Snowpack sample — Buffalo Mountain, Silverthorne, Colorado, USA (1/25/25, 10:11 AM MST)
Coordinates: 39.6222, -106.1139
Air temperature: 22 °F
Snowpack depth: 110 cm
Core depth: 40 cm
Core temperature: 46.4 °F
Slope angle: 12°, slope face: 102°
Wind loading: high
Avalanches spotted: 0
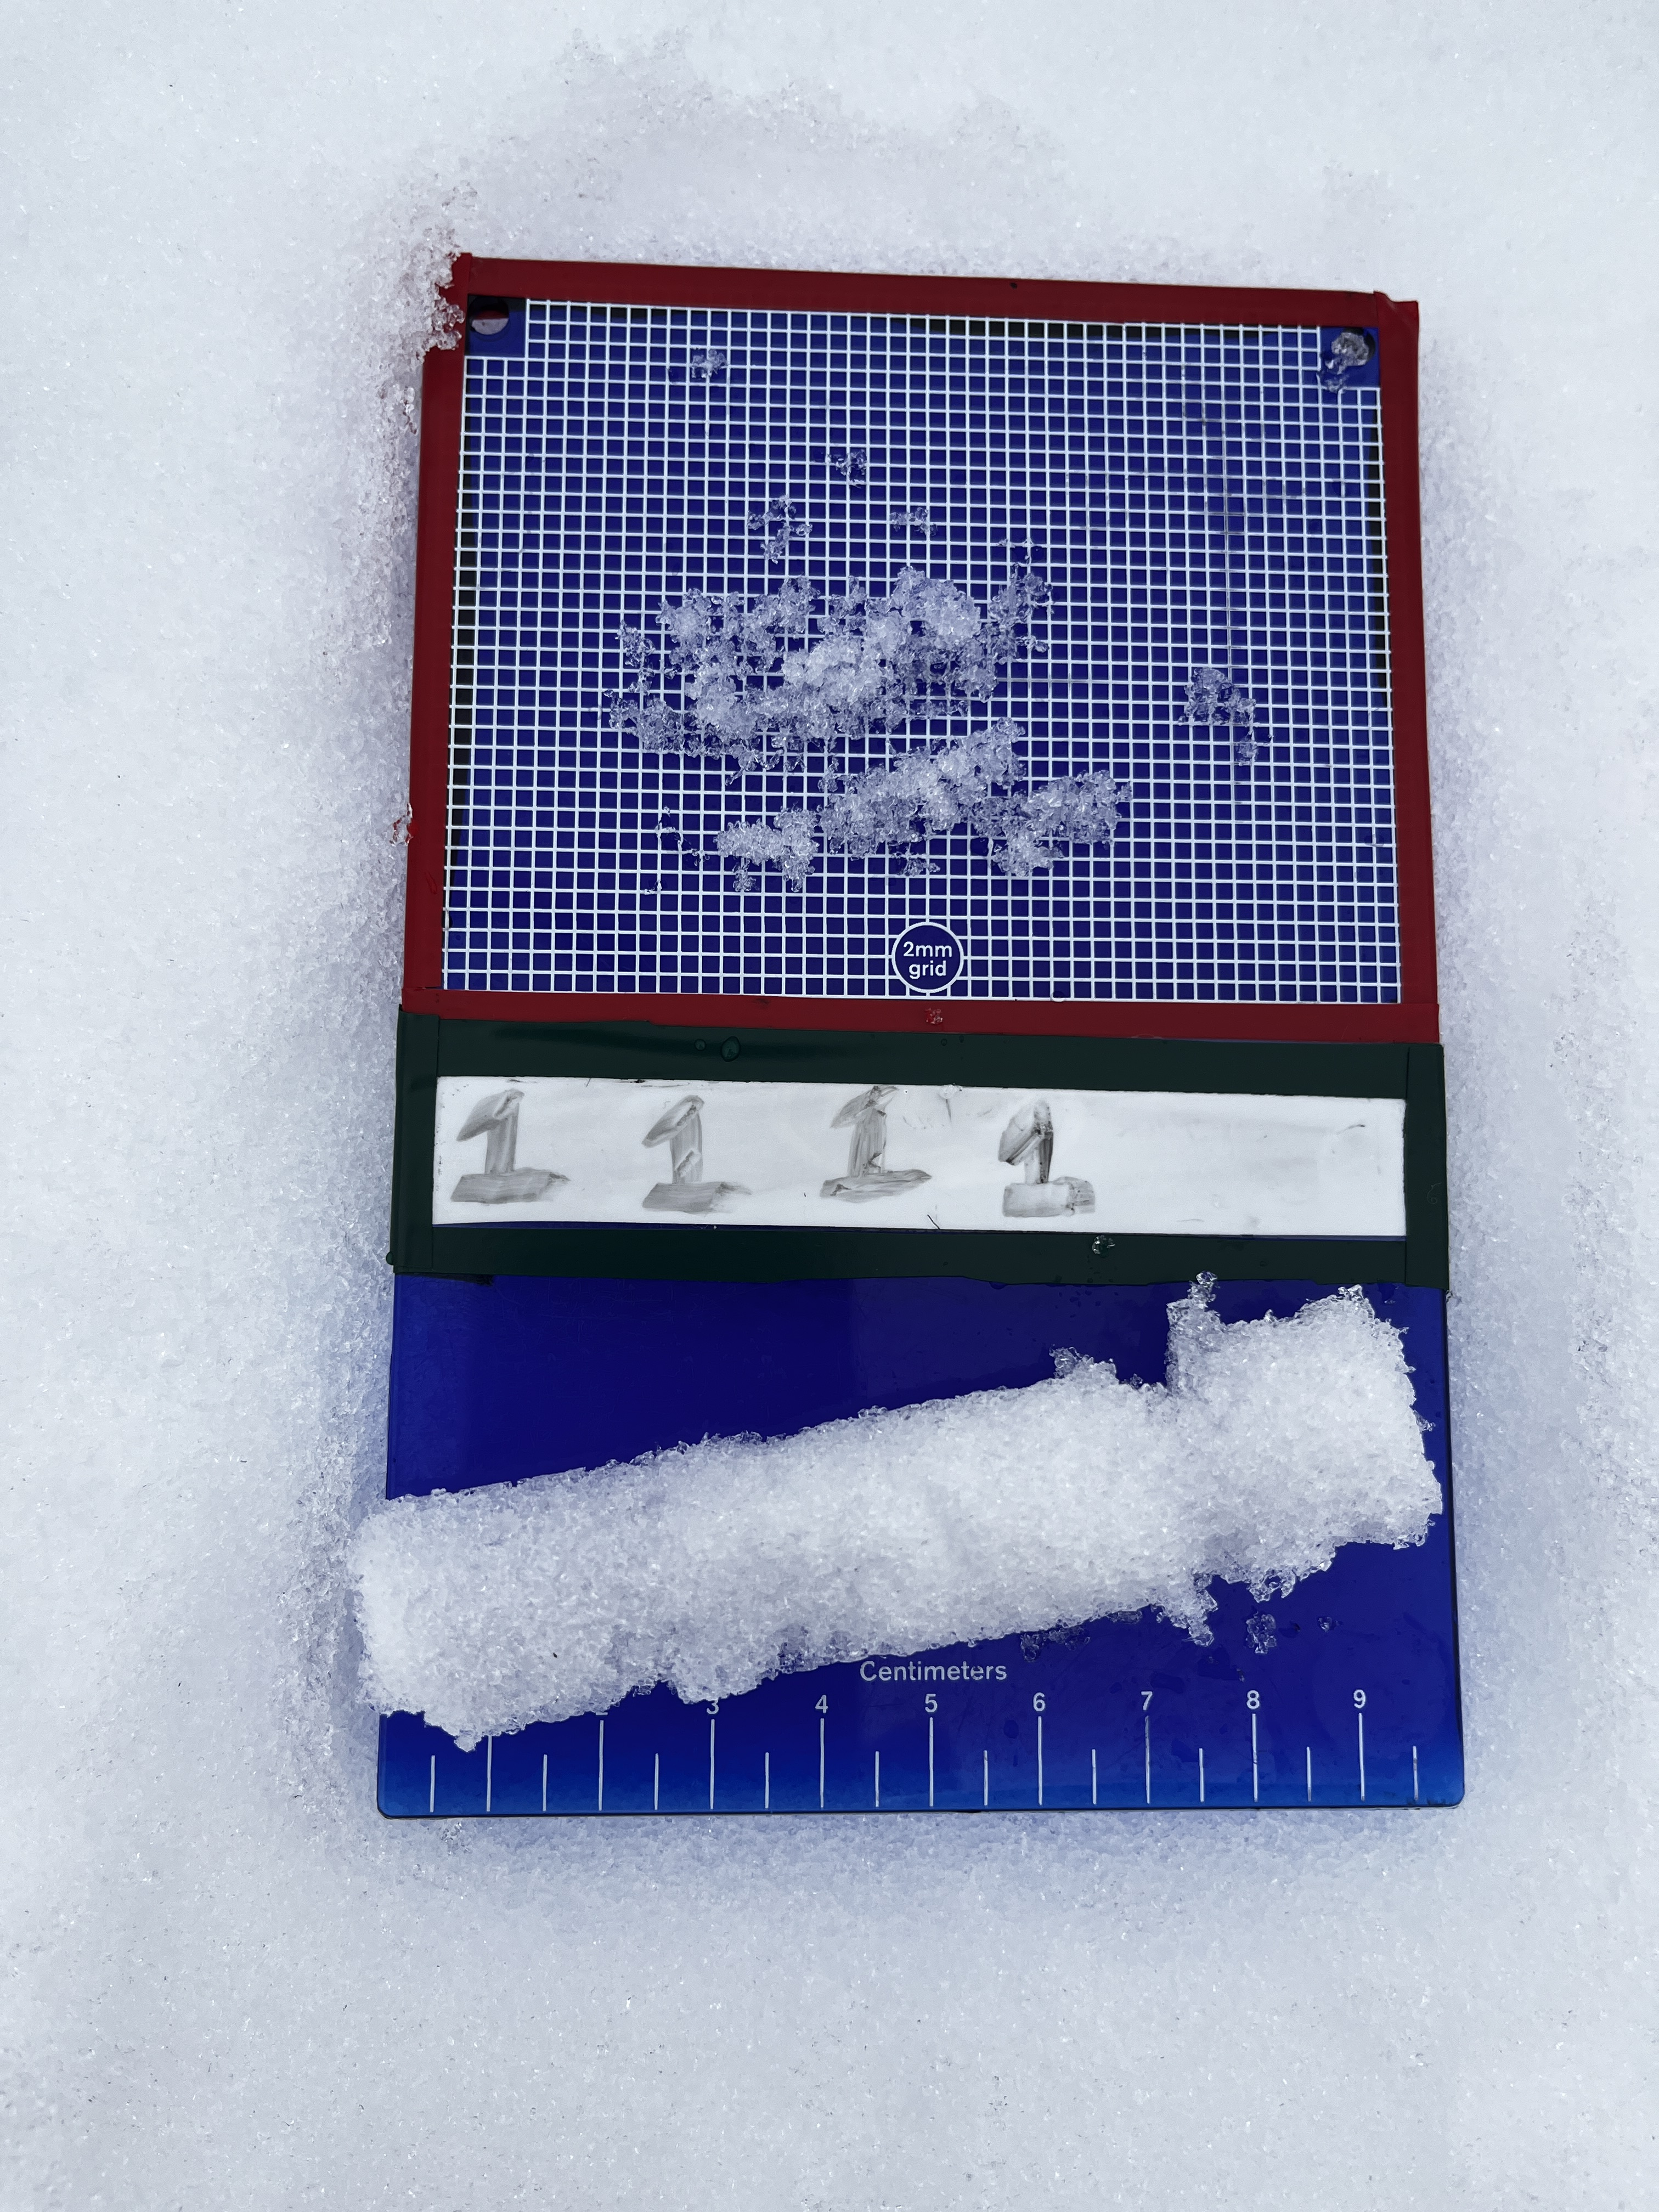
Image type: crystal_card
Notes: No avalanches nearby, collected on the outskirts of a fire break 15 meters from the treeline, on way to Buffalo and Red Mountain